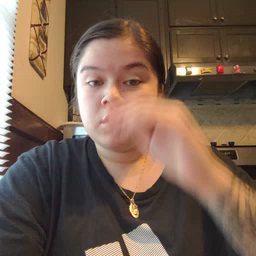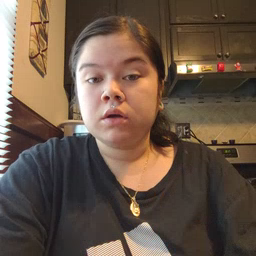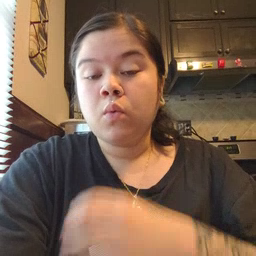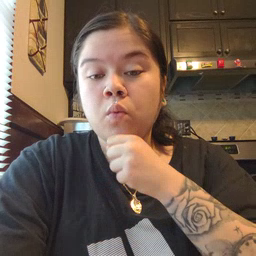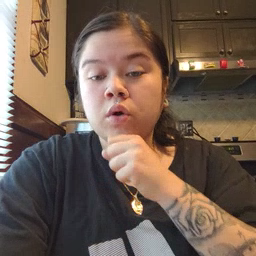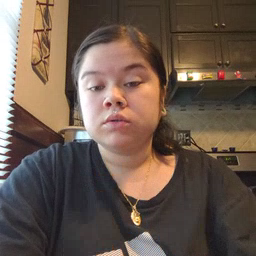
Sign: orange